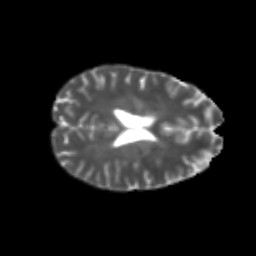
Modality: T2w
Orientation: axial
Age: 23
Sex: female
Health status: healthy
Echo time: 0.074 s